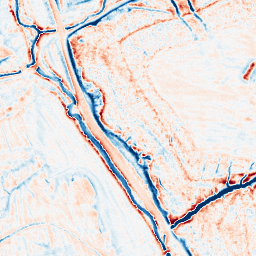
Category: edge_preserving
Decomposition family: anisotropic_diffusion
Decomposition parameters: iterations: 20
kappa: 100
gamma: 0.2
Upsampling method: quadratic
Upsampling parameters: scale: 2
Upsampling scale: 2